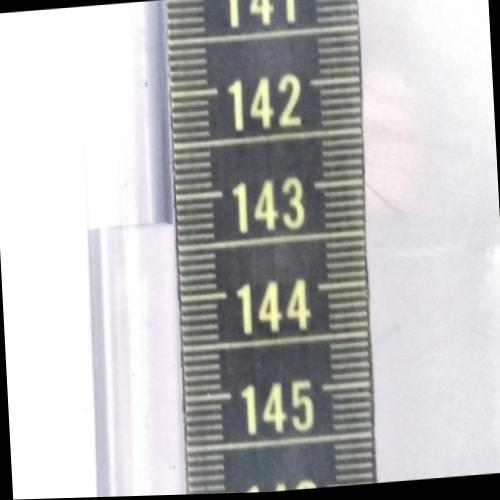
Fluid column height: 143.3 cm